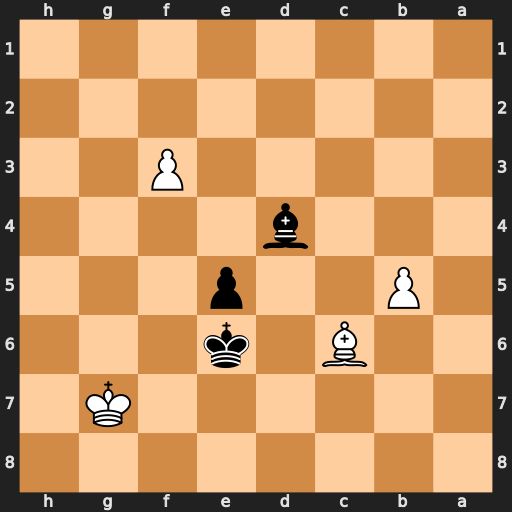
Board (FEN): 8/6K1/2B1k3/1P2p3/3b4/5P2/8/8
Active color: b
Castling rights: -
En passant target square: -
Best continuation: e4+ Kg6 e3 b6 e2